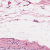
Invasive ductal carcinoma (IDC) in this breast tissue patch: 0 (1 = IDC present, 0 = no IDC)